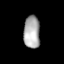
Tissue: lung
Cell type: Epithelial cells
Senescence score: 0.2282
Nuclear area (px): 521
Mean DAPI intensity: 171.418